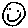
Label: smiley face